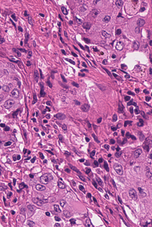
Tumor epithelial tissue: yes
Tumor-associated stroma tissue: yes
Normal tissue: no